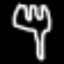
Label: fork